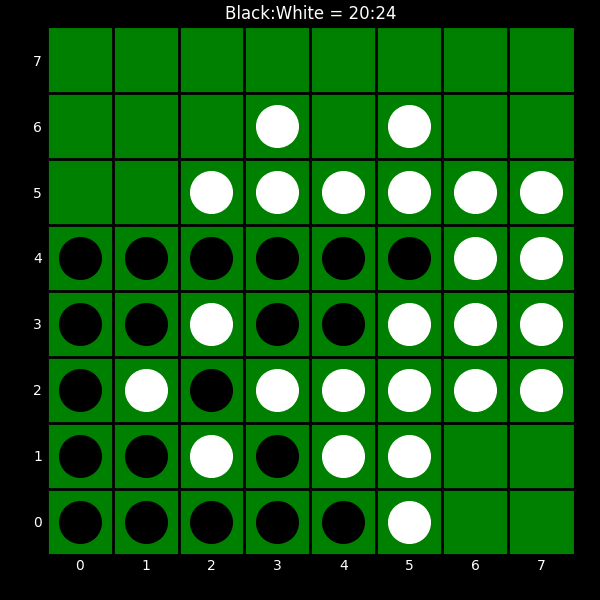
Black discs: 20
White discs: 24